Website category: sports
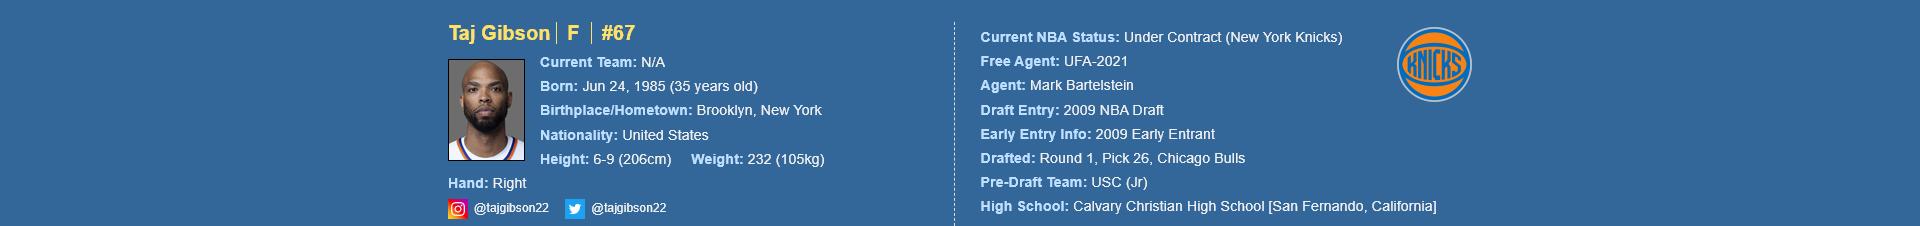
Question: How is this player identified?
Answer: Taj Gibson

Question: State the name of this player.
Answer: Taj Gibson

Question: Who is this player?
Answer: Taj Gibson

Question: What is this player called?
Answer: Taj Gibson

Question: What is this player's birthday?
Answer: Jun 24, 1985

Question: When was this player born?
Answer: Jun 24, 1985

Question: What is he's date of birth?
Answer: Jun 24, 1985

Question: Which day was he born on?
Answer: Jun 24, 1985

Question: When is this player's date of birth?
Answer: Jun 24, 1985

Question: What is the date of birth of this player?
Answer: Jun 24, 1985

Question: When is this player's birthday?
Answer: Jun 24, 1985

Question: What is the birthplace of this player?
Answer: Brooklyn, New York

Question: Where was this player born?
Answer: Brooklyn, New York

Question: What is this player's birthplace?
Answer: Brooklyn, New York

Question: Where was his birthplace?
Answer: Brooklyn, New York

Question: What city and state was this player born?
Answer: Brooklyn, New York

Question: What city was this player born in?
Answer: Brooklyn, New York

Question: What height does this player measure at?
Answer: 6-9 (206cm)

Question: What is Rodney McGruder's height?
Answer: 6-9 (206cm)

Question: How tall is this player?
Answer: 6-9 (206cm)

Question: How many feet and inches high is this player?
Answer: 6-9 (206cm)

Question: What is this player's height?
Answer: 6-9 (206cm)

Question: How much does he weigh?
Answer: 232 (105kg)

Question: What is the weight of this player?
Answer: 232 (105kg)

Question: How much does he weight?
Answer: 232 (105kg)

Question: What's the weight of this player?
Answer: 232 (105kg)

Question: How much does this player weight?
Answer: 232 (105kg)

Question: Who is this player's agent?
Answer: Mark Bartelstein

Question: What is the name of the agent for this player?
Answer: Mark Bartelstein

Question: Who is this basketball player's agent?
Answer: Mark Bartelstein

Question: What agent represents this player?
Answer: Mark Bartelstein

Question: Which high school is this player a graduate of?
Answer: Calvary Christian High School

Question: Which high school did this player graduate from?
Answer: Calvary Christian High School

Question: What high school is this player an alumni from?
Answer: Calvary Christian High School

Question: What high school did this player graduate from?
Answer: Calvary Christian High School

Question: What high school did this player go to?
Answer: Calvary Christian High School

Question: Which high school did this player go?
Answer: Calvary Christian High School